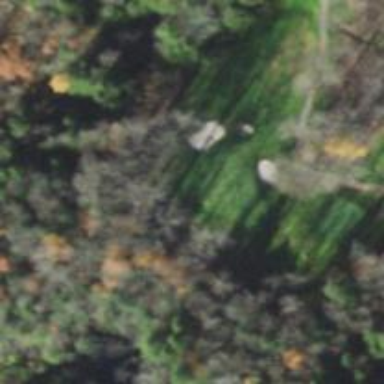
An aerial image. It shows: View of golf hole.